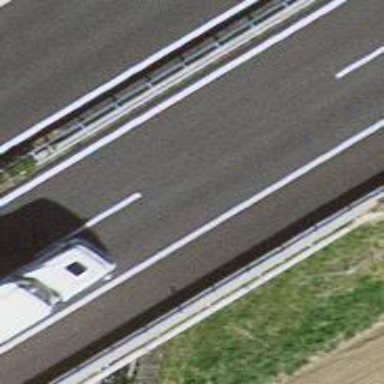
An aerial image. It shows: Bridge over motorway.